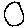
Label: circle